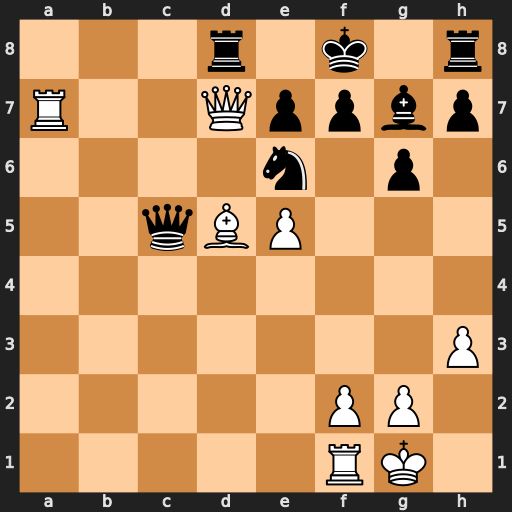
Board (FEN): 3r1k1r/R2Qppbp/4n1p1/2qBP3/8/7P/5PP1/5RK1
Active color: w
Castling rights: -
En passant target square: -
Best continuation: Bxe6 fxe6 Qxd8+